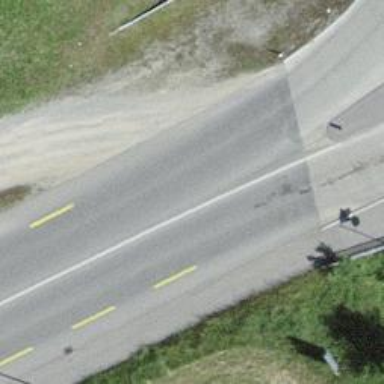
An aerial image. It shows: Primary highway with asphalt surface and designated lane for cyclists.